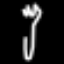
Label: fork